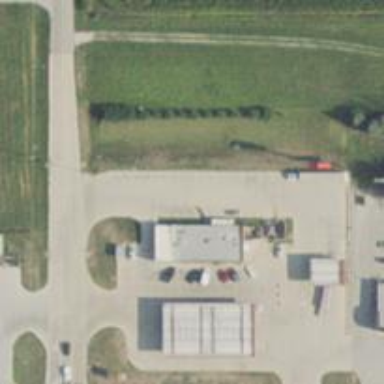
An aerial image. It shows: Convenience shop.